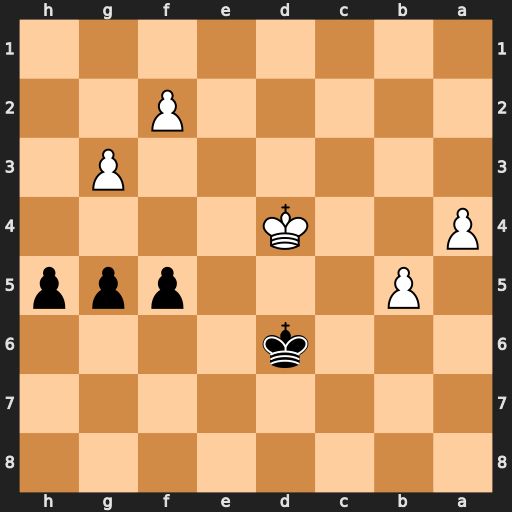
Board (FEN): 8/8/3k4/1P3ppp/P2K4/6P1/5P2/8
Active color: b
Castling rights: -
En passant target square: -
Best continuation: h4 Ke3 h3